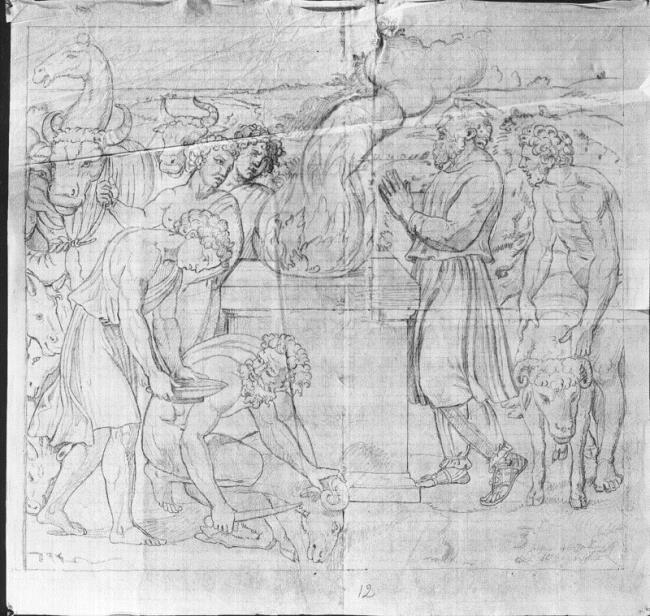
Title: Noah's sacrifice (Genesis 8:20)
Artist: Jozef Karel De Meulemeester
Earliest date: 1808
Latest date: 1820
Genre: drawing
Iconography: cattle
Keywords: Christian religious scene, copy, sacrifice, ram, lamb, bull, fire (physical concept), animal, camel